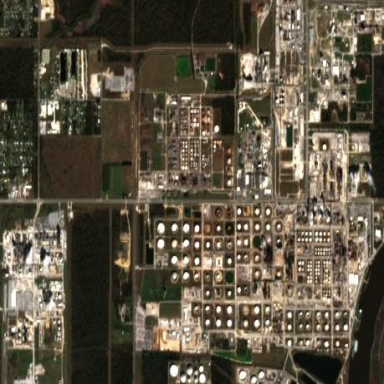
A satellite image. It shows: Industrial area with refinery. It is man-made works within the industrial land use.